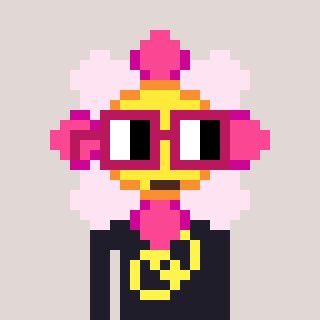
a pixel art character with square dark red glasses, a flower-shaped head and a grayscale-colored body on a warm background